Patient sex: M
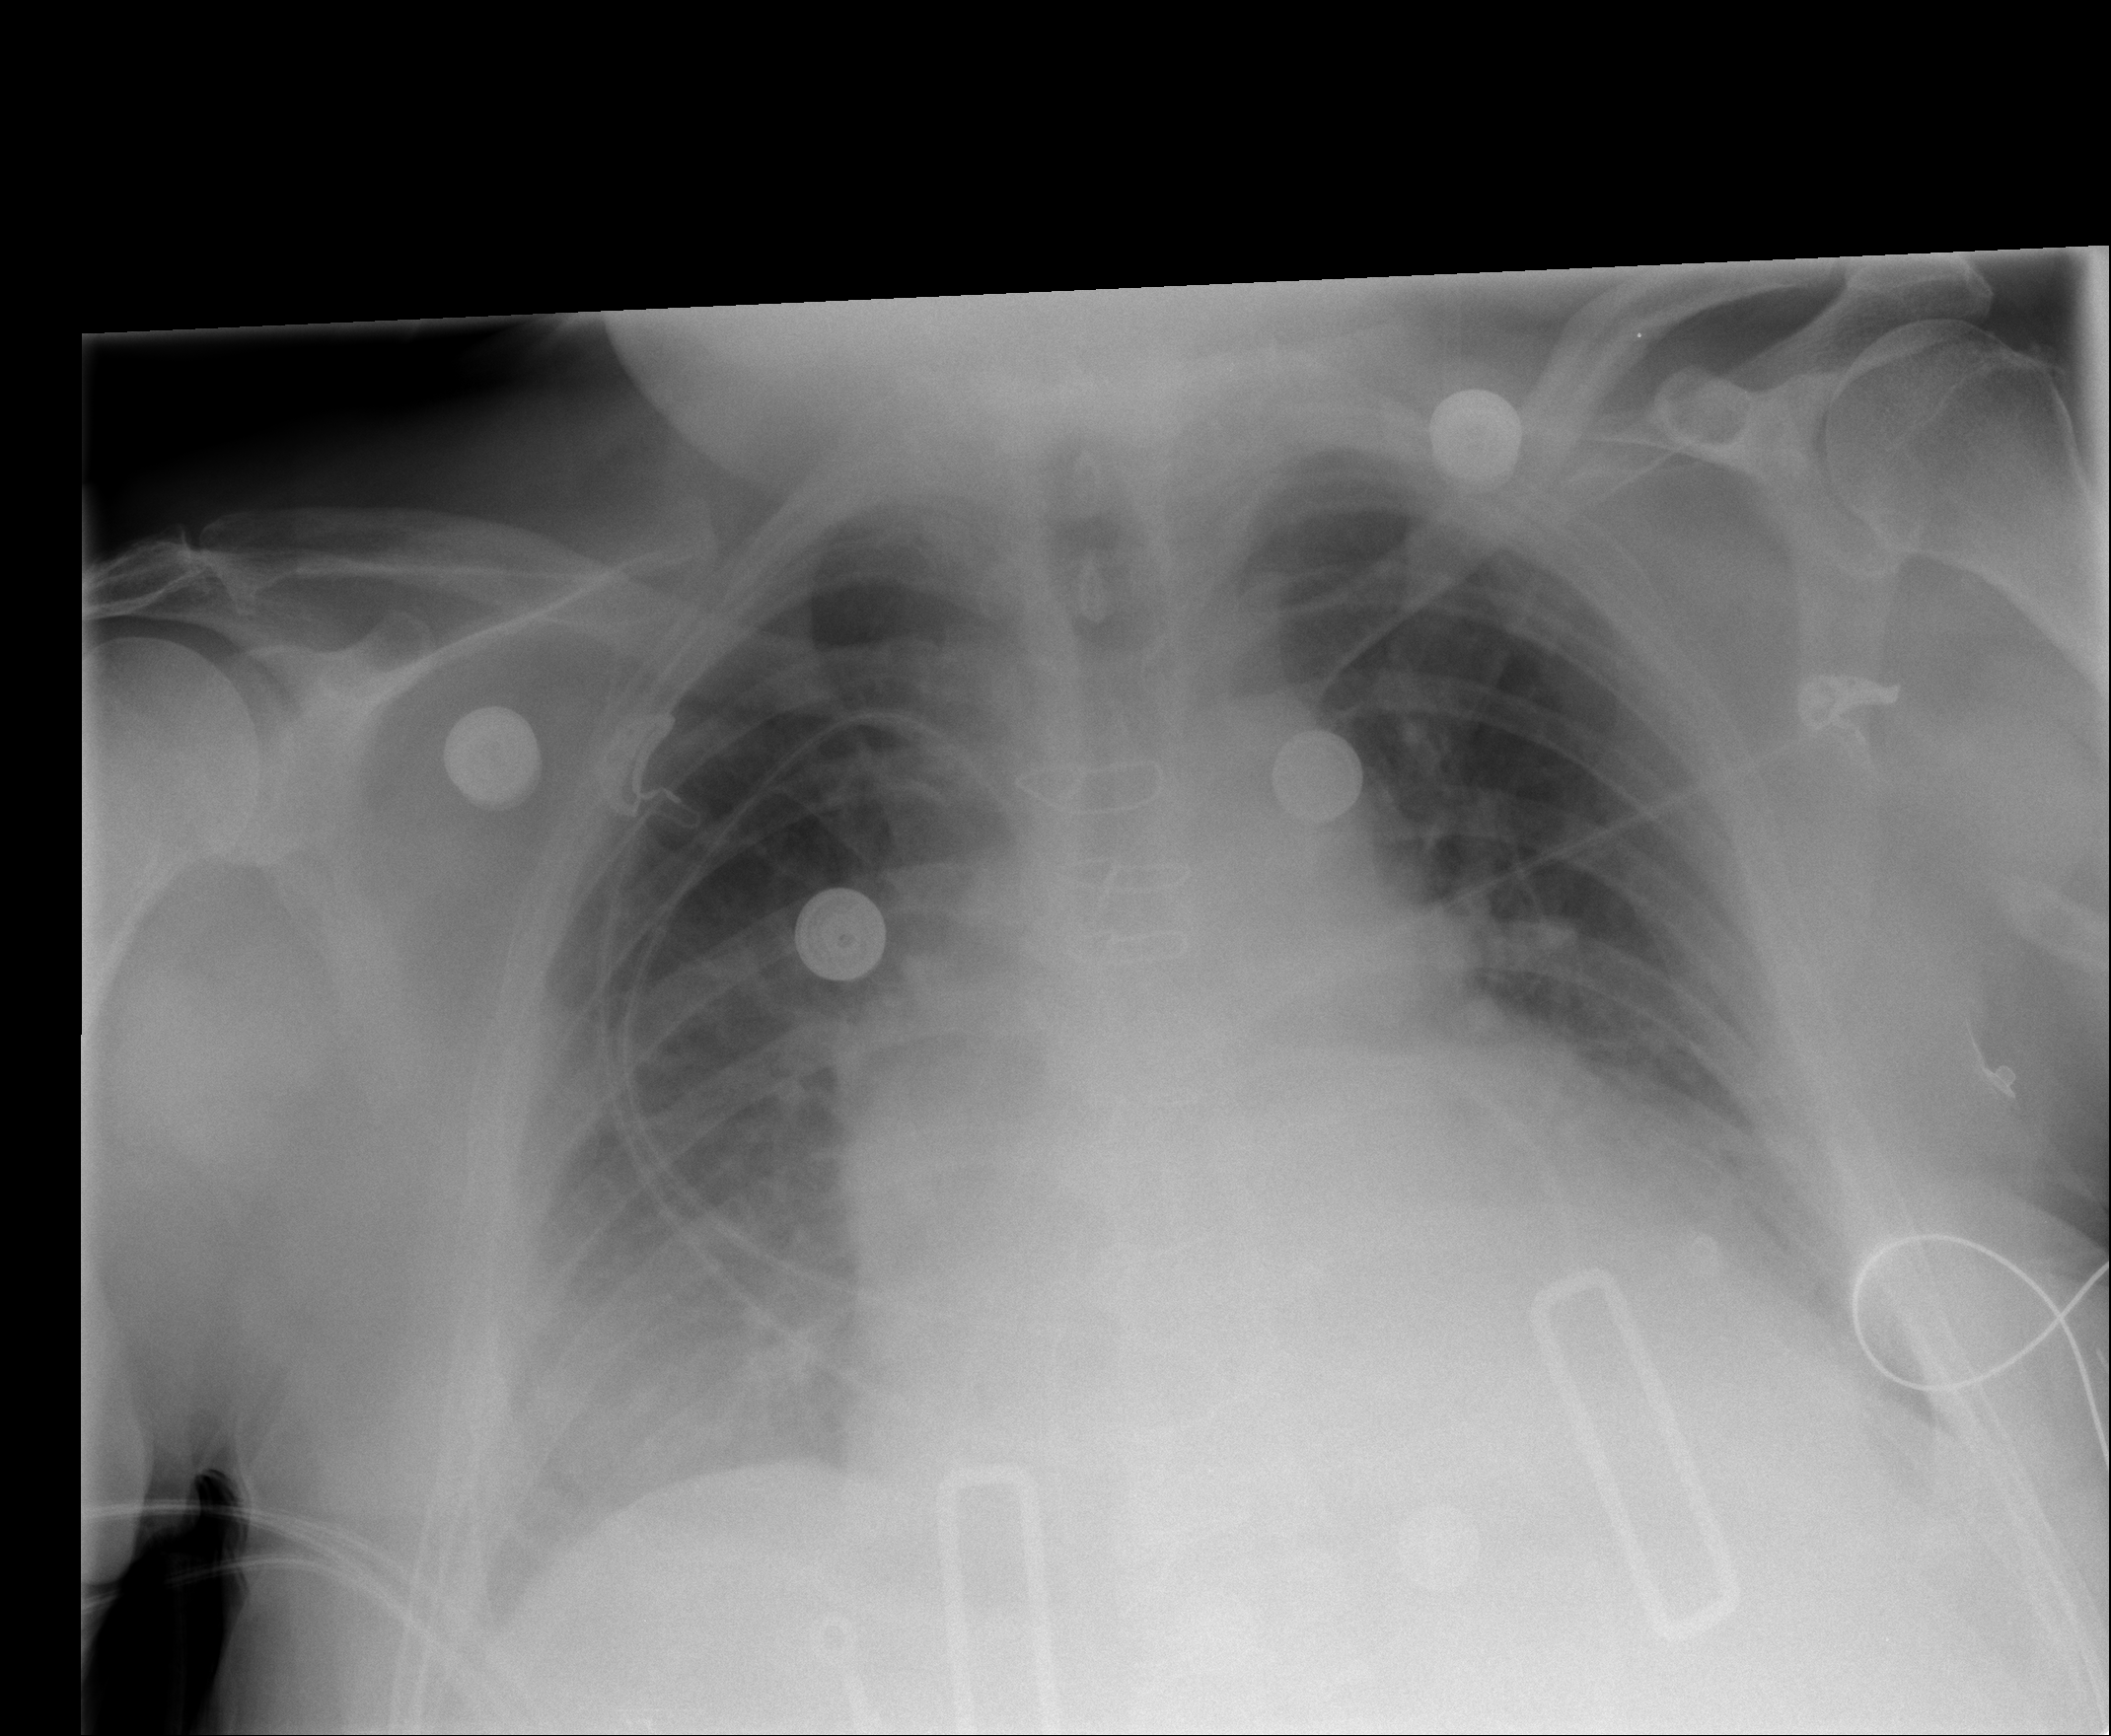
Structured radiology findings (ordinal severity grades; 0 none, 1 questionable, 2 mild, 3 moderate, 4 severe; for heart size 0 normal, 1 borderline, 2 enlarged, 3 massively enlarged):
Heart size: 2
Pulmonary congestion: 1
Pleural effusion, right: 2
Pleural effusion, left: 2
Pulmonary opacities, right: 1
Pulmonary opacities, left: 1
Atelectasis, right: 2
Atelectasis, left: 2